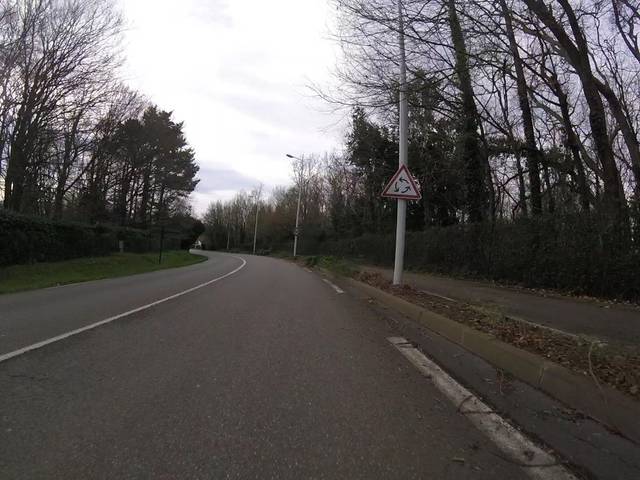
Region: France
Coordinates: 43.376, -1.751